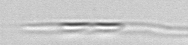
Label: Pseudo-nitzschia